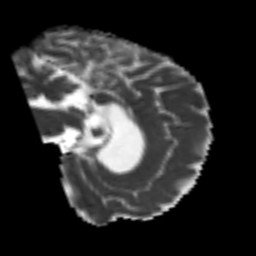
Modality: MD
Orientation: sagittal
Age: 54
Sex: male
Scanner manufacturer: siemens
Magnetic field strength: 3 T
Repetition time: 4.999 s
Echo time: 0.07946 s